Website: home-depot
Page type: newsletter-management
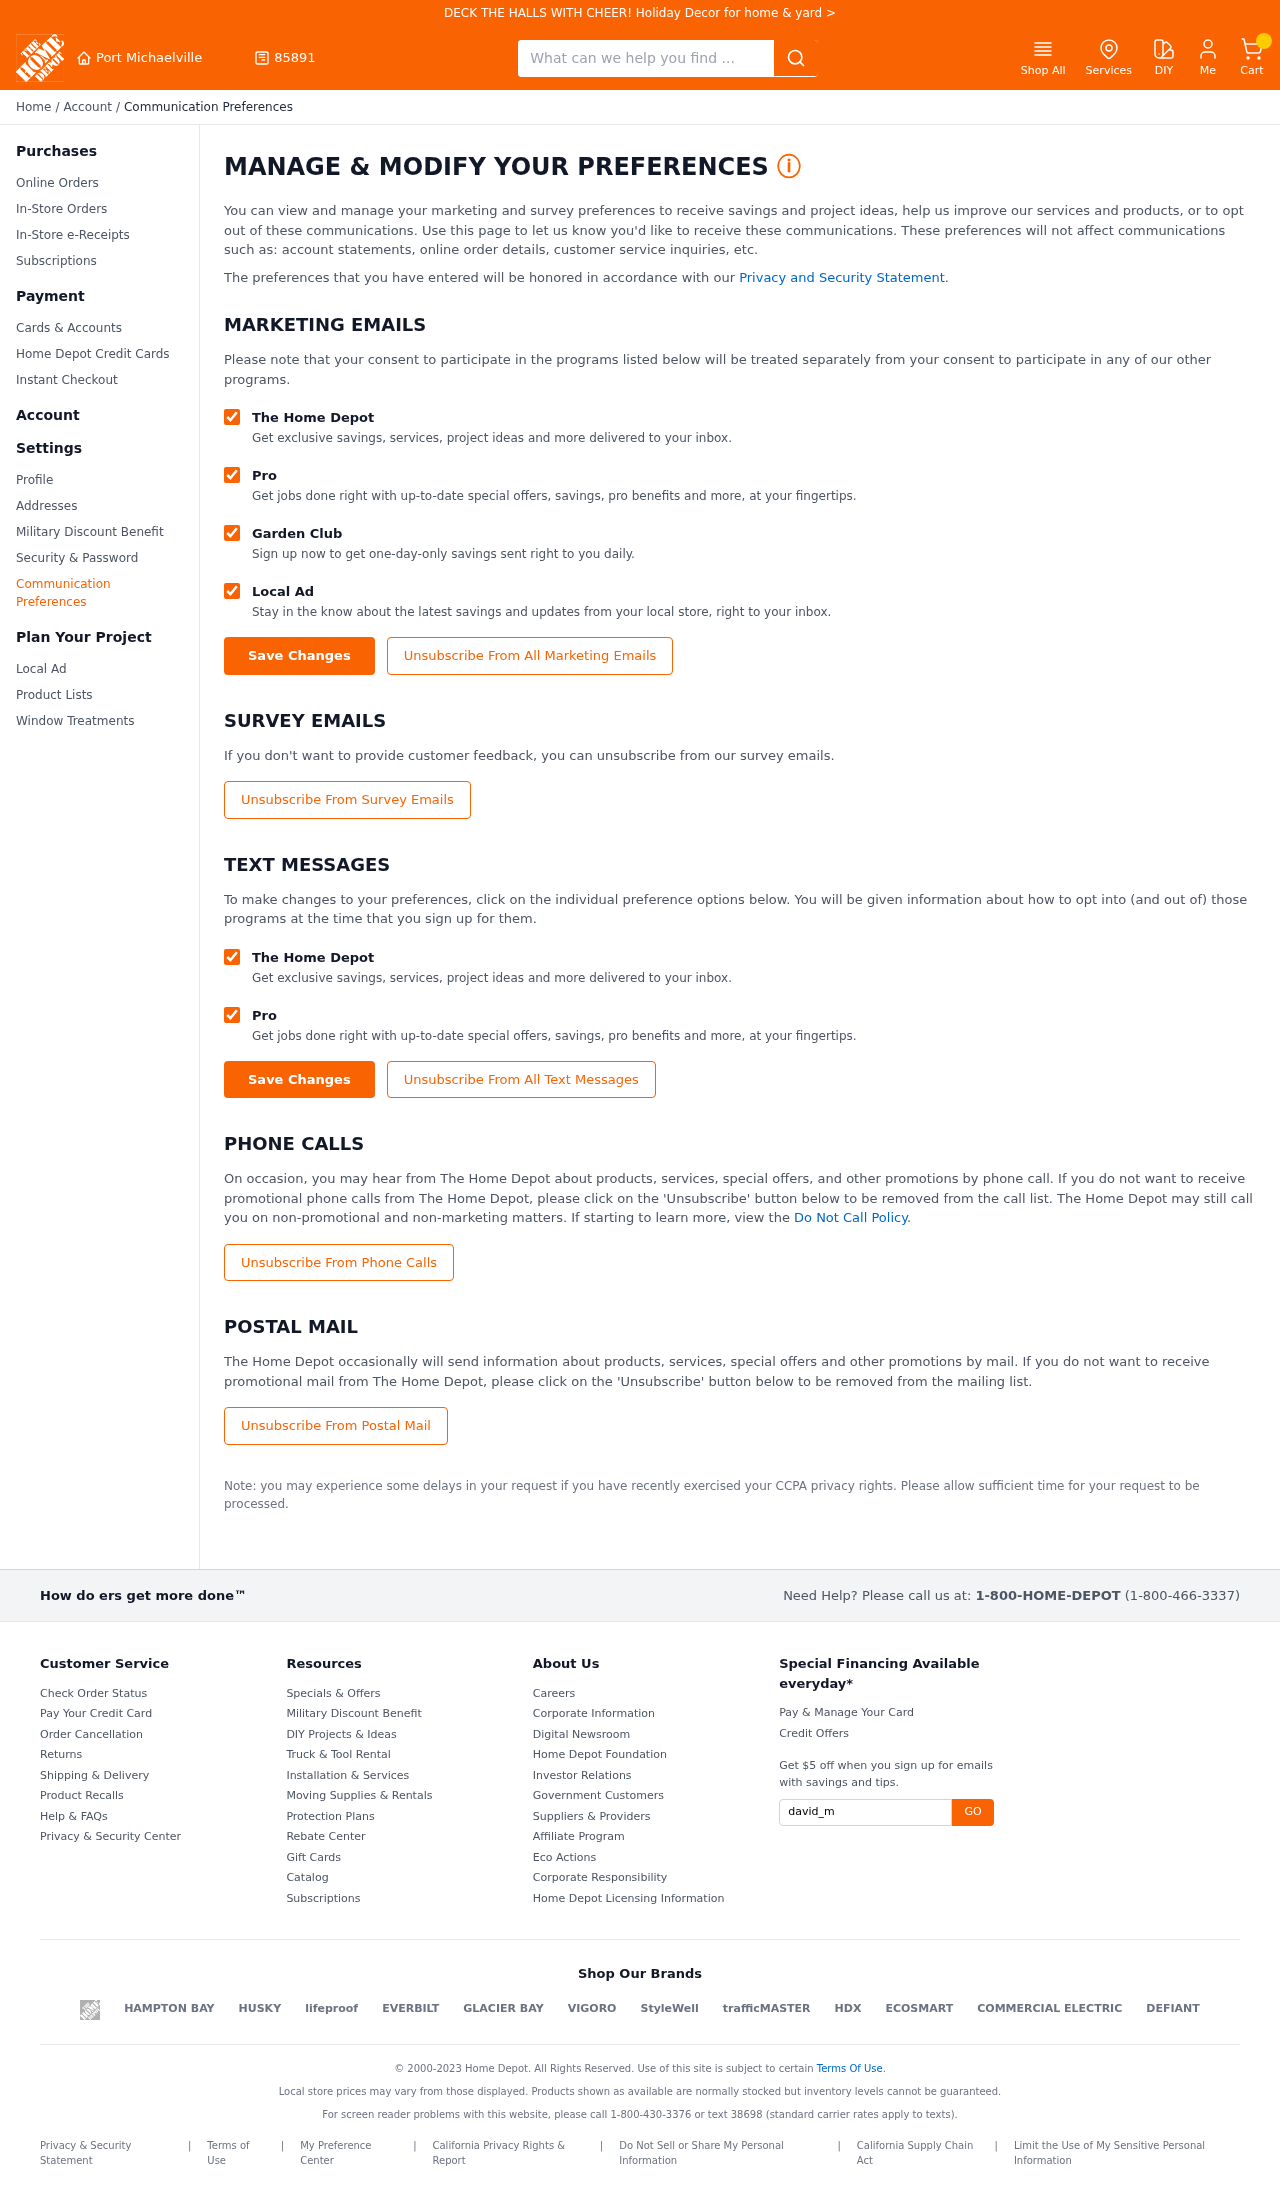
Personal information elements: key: PII_CITY
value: Port Michaelville
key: PII_POSTCODE
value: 85891
Search elements: key: HEADER_SEARCH
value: What can we help you find ...